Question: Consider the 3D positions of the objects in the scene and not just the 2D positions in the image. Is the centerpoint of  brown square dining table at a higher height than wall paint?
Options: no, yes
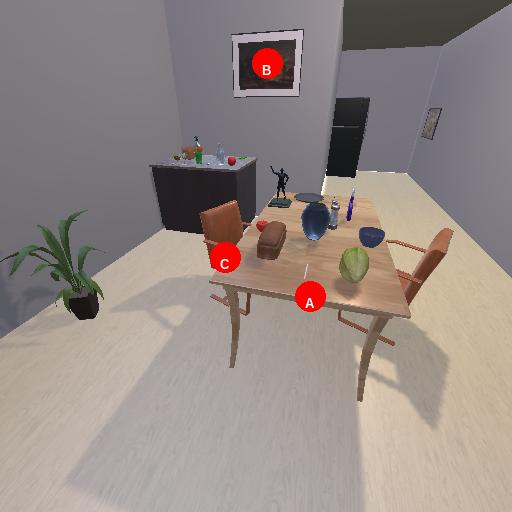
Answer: no